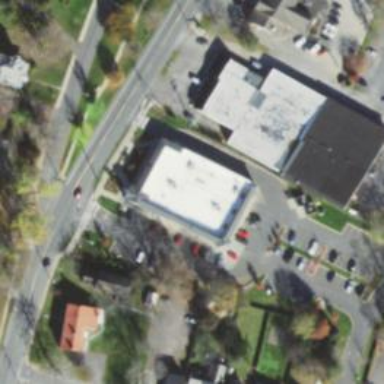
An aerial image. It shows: Pharmacy providing healthcare services.